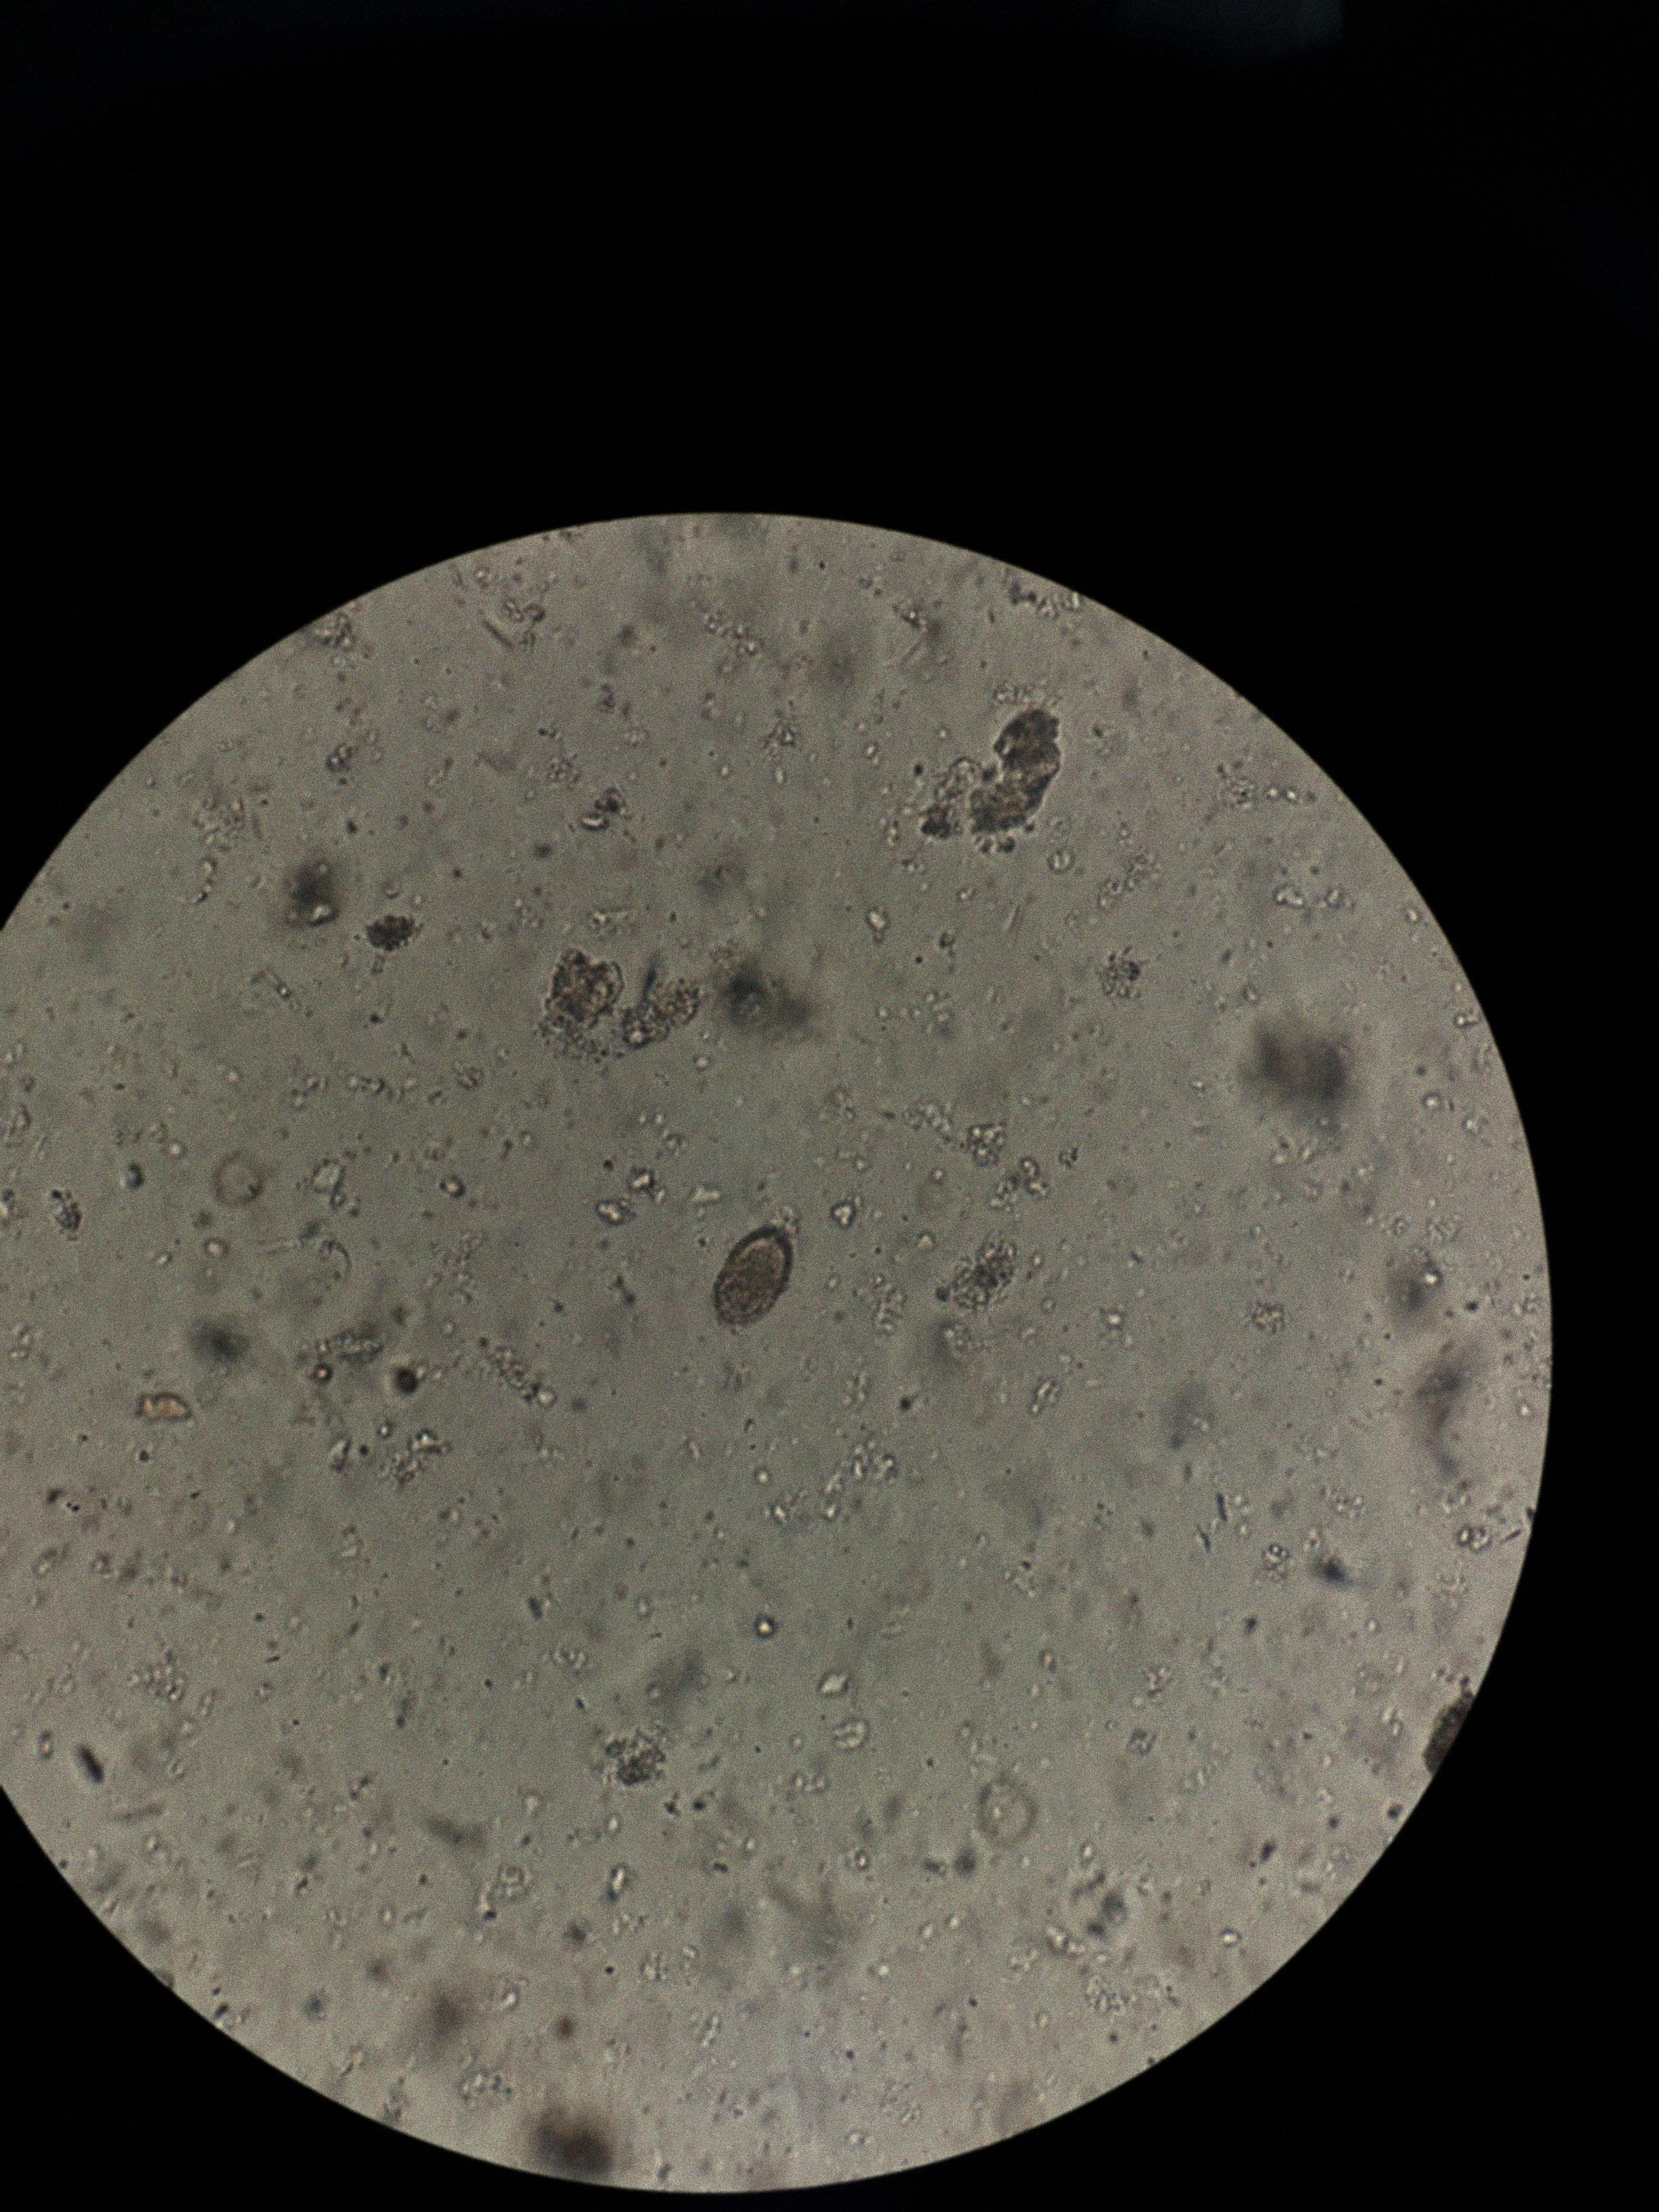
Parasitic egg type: Capillaria philippinensis